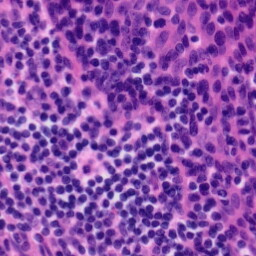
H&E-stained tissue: Tonsil